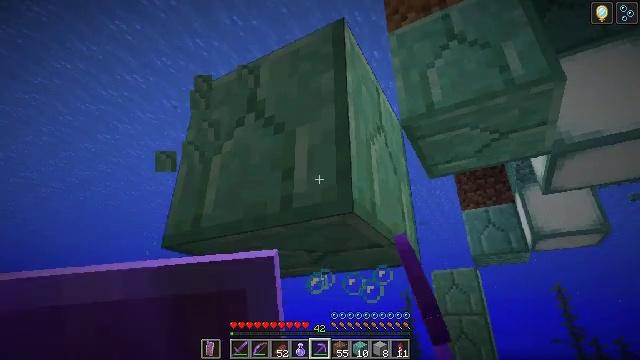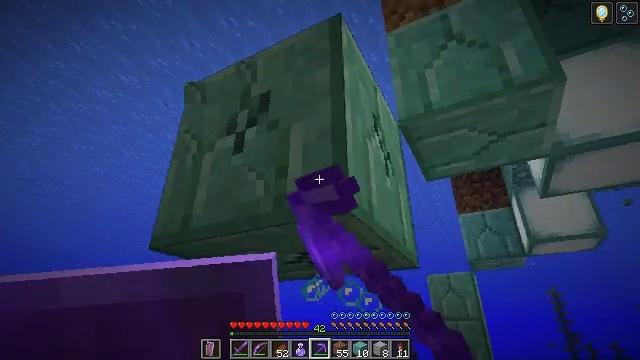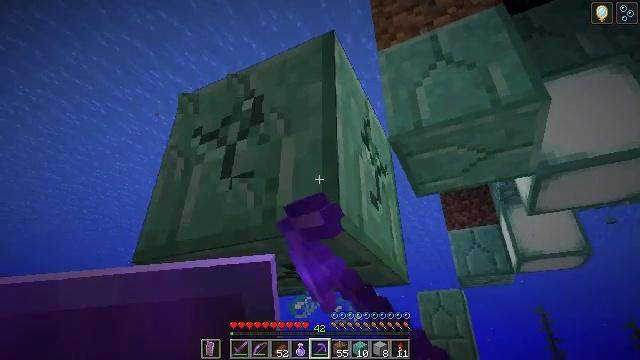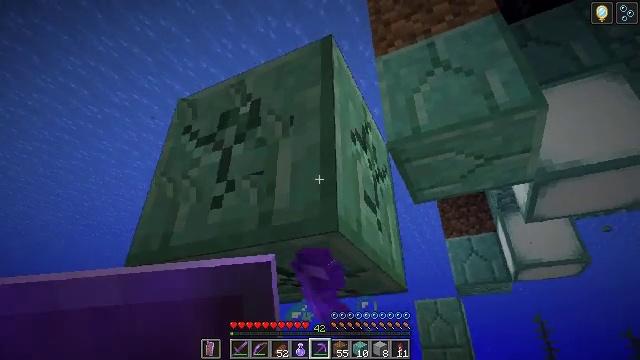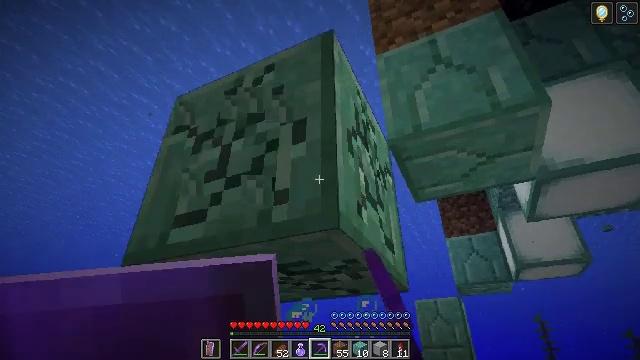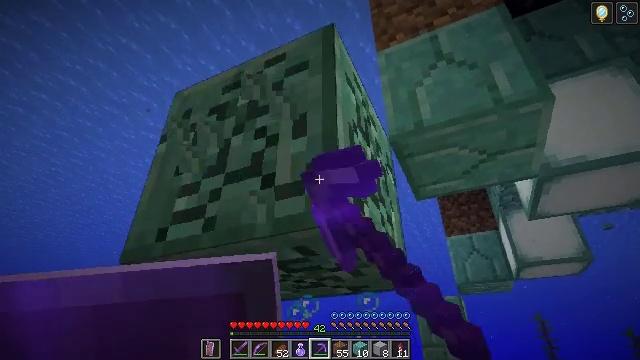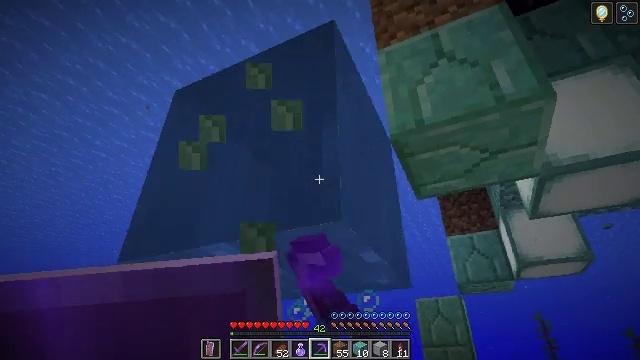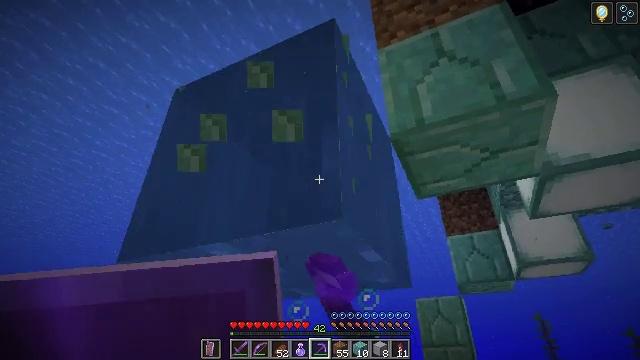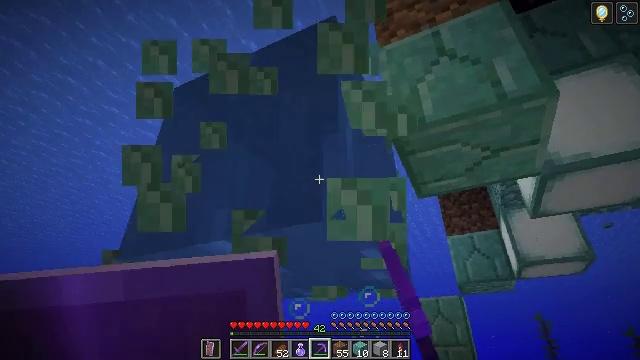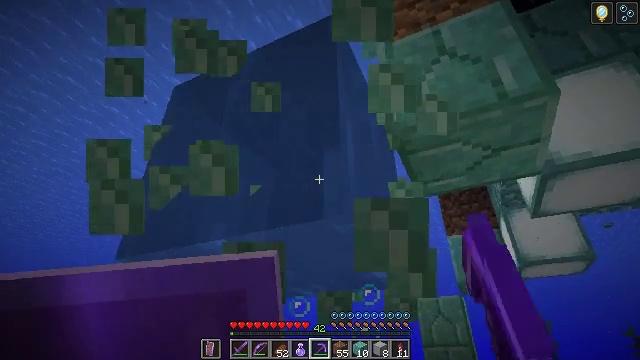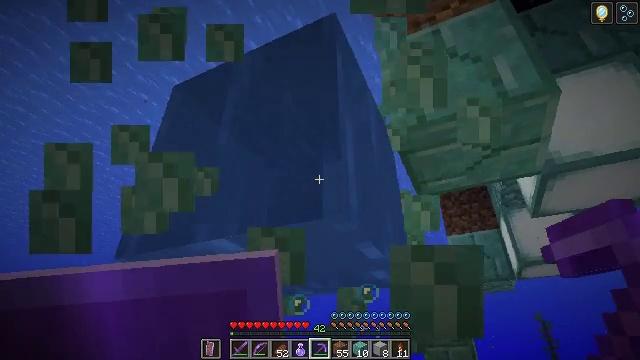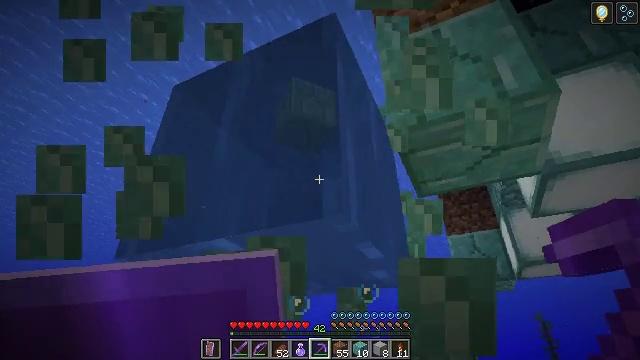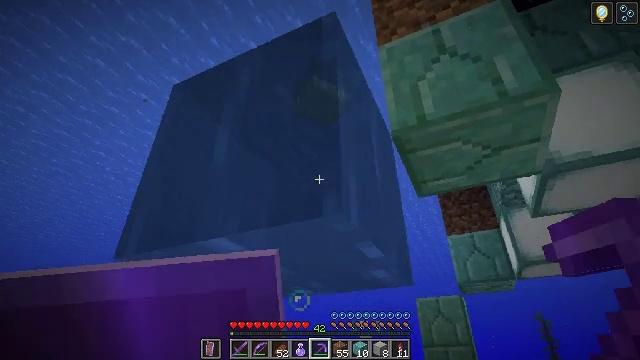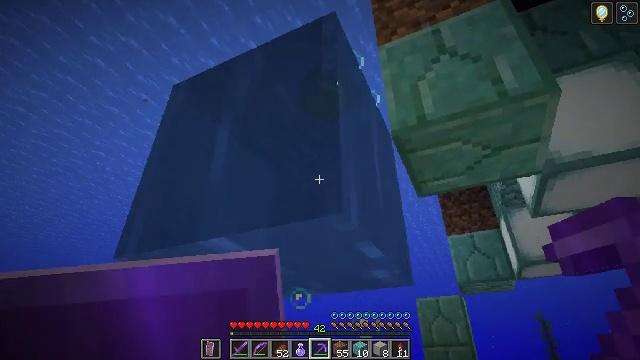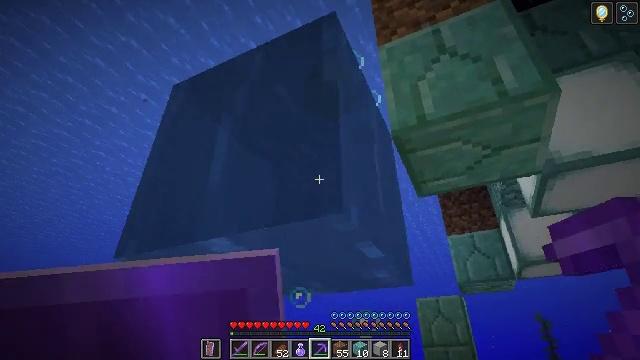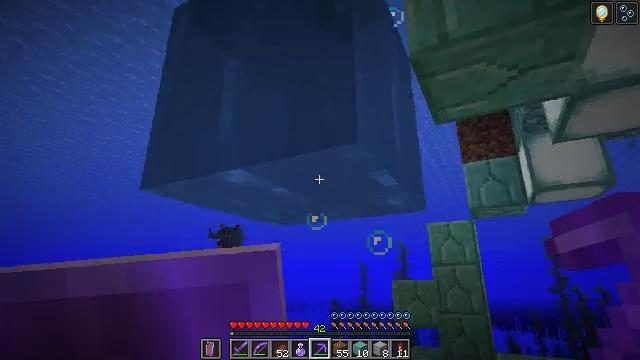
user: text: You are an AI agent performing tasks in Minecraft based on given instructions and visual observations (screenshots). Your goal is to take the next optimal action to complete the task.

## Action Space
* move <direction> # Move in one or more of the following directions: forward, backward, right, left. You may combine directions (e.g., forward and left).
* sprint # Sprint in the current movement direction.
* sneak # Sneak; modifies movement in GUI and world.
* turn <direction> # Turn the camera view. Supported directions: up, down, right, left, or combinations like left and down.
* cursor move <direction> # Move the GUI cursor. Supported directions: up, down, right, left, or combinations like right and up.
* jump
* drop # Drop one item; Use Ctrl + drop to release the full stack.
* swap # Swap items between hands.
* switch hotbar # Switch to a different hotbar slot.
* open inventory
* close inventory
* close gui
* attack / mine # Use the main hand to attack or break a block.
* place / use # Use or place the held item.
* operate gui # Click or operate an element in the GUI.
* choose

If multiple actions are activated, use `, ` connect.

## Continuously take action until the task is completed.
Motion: motion action
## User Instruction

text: Break the prismarine bricks underwater.
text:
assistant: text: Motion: attack / mine
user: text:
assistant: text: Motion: turn right and up, attack / mine
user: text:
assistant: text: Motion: turn up, attack / mine
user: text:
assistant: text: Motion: attack / mine
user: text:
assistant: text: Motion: attack / mine
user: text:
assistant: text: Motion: attack / mine
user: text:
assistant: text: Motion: attack / mine
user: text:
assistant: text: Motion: attack / mine
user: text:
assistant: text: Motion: attack / mine
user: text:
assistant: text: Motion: attack / mine
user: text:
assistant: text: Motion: attack / mine
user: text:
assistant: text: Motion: attack / mine
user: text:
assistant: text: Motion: attack / mine
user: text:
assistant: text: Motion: attack / mine
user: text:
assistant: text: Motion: turn left and down, attack / mine
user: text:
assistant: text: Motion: turn left and down, attack / mine
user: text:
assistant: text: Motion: turn down, attack / mine
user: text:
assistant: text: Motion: turn down, attack / mine
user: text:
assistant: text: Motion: turn down, attack / mine
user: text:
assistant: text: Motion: turn down, attack / mine
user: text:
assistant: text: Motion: turn down, attack / mine
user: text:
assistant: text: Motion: attack / mine
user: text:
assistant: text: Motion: attack / mine
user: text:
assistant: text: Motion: attack / mine
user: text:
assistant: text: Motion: turn up, attack / mine
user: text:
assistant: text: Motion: turn right and up, attack / mine
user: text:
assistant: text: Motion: turn right and up, attack / mine
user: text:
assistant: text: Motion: attack / mine
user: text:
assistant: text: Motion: attack / mine
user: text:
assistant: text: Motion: attack / mine